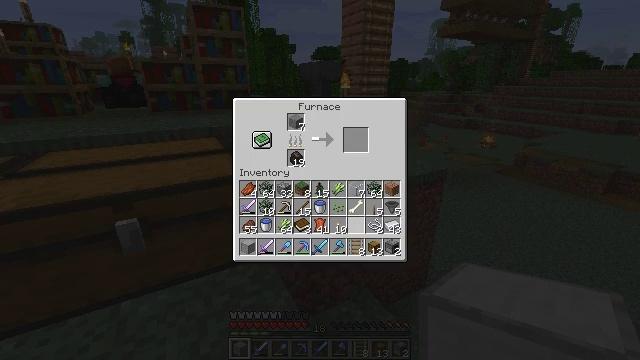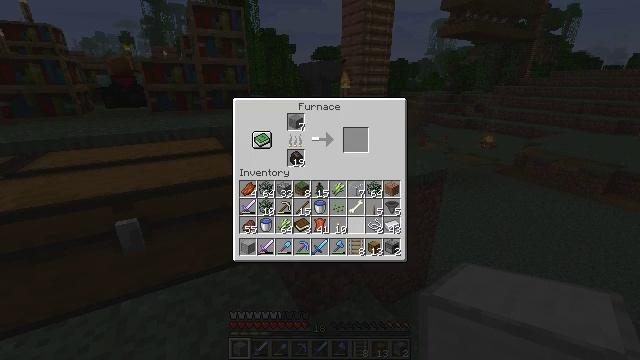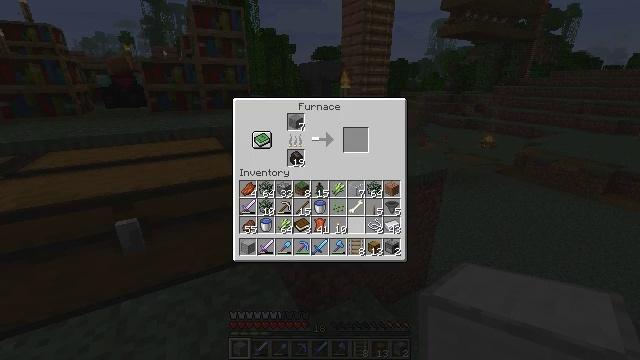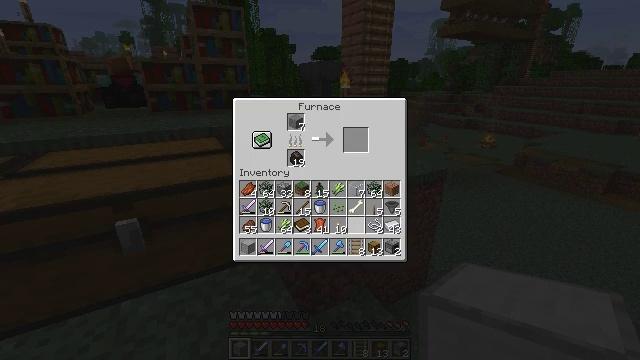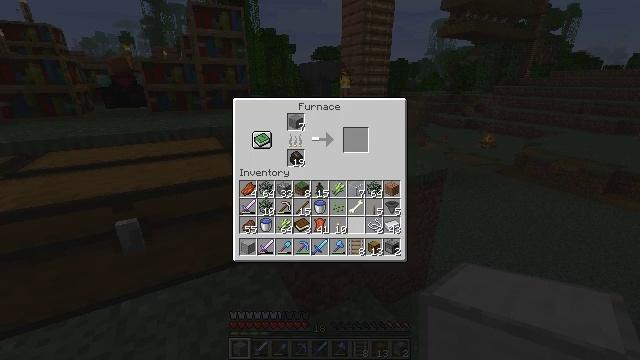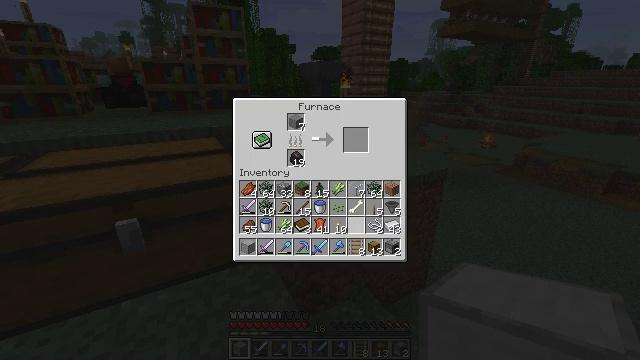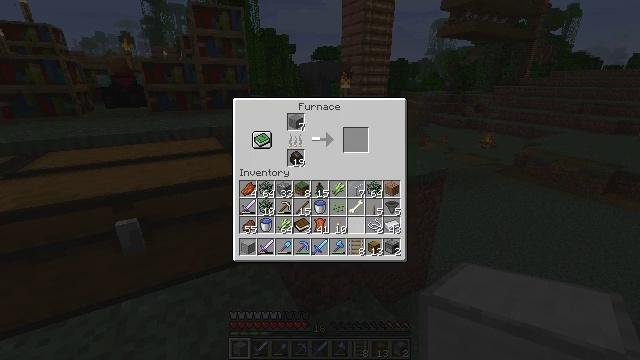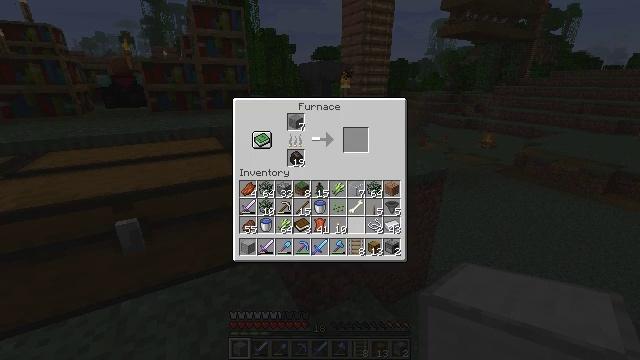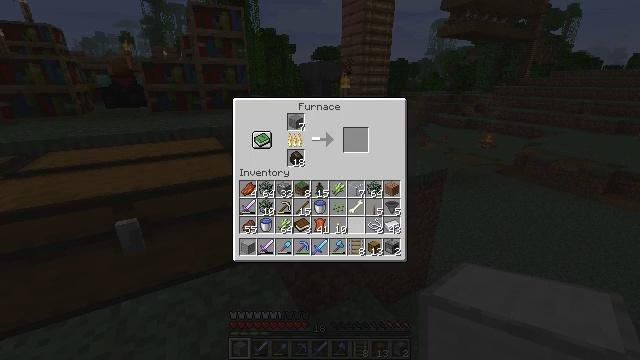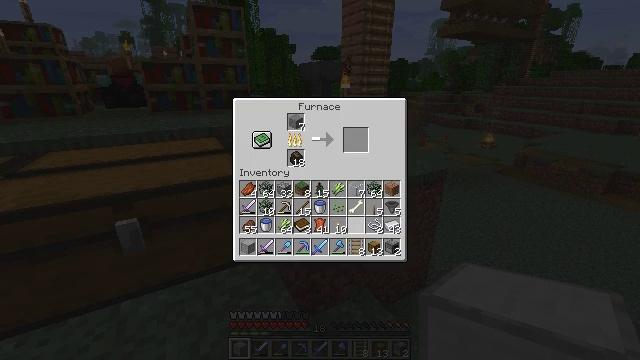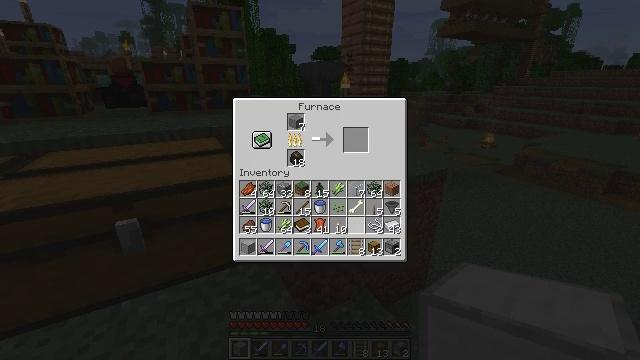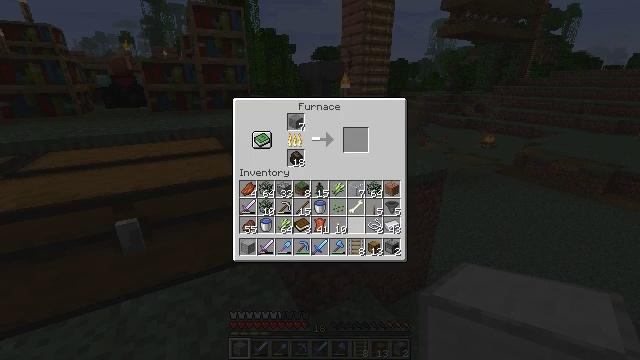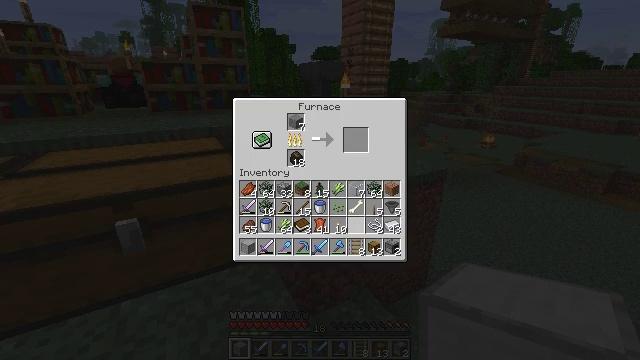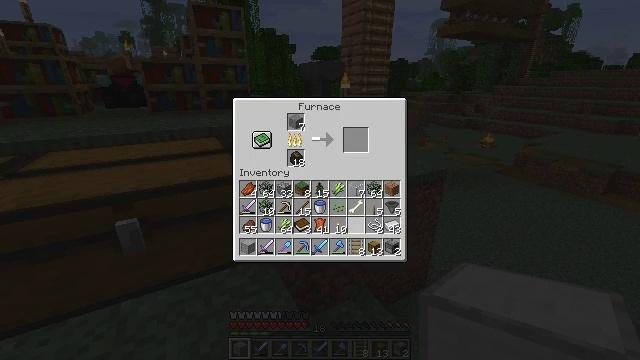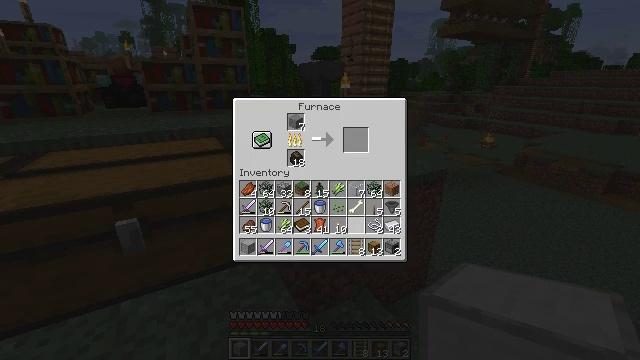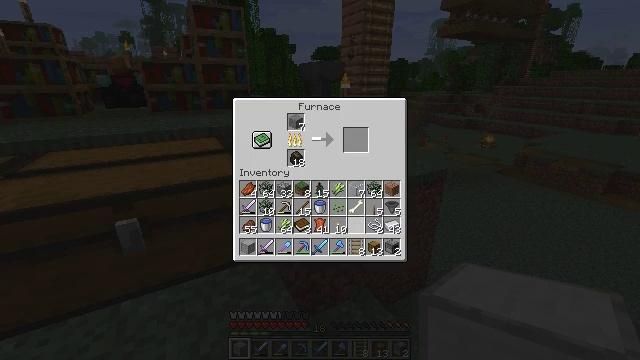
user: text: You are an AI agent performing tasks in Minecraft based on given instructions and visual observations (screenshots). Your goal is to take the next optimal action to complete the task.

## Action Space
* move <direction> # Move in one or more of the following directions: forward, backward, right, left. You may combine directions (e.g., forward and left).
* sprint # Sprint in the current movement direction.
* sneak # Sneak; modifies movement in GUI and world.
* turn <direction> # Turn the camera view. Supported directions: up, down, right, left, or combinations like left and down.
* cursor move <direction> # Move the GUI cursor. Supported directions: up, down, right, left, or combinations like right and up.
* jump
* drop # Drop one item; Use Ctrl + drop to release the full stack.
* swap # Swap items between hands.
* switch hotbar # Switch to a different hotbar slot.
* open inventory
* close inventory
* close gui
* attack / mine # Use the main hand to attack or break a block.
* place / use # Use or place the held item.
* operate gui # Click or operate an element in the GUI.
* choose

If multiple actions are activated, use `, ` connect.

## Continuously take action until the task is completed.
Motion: motion action
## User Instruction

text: Put stone in the furnace to get smooth stone.
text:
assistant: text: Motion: no_op
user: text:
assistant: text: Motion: no_op
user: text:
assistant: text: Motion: no_op
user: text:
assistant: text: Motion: no_op
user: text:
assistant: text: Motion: no_op
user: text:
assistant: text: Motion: no_op
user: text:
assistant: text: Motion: no_op
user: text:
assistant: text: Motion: no_op
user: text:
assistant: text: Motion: no_op
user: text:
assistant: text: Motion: no_op
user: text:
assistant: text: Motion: no_op
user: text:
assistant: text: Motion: no_op
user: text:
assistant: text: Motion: no_op
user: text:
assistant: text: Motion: no_op
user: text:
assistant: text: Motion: no_op
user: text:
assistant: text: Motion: no_op
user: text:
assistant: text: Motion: no_op
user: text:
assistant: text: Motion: no_op
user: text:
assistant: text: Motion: no_op
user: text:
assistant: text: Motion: no_op
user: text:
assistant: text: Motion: no_op
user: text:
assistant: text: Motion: no_op
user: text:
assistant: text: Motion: no_op
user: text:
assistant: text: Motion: no_op
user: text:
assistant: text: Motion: no_op
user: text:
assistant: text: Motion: no_op
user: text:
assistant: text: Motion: no_op
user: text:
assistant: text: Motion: no_op
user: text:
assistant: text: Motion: no_op
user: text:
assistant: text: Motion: no_op